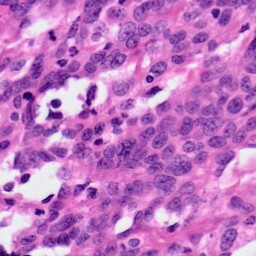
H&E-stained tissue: Ovarian